Field crop: maize
Growth stage: 2
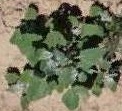
Species: chenopodium